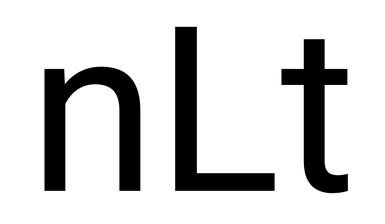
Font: Roboto_Regular